Field crop: tomato
Growth stage: 1
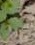
Species: solanum